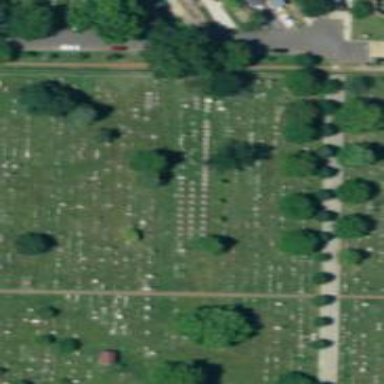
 featuring old graves and historic tombs."